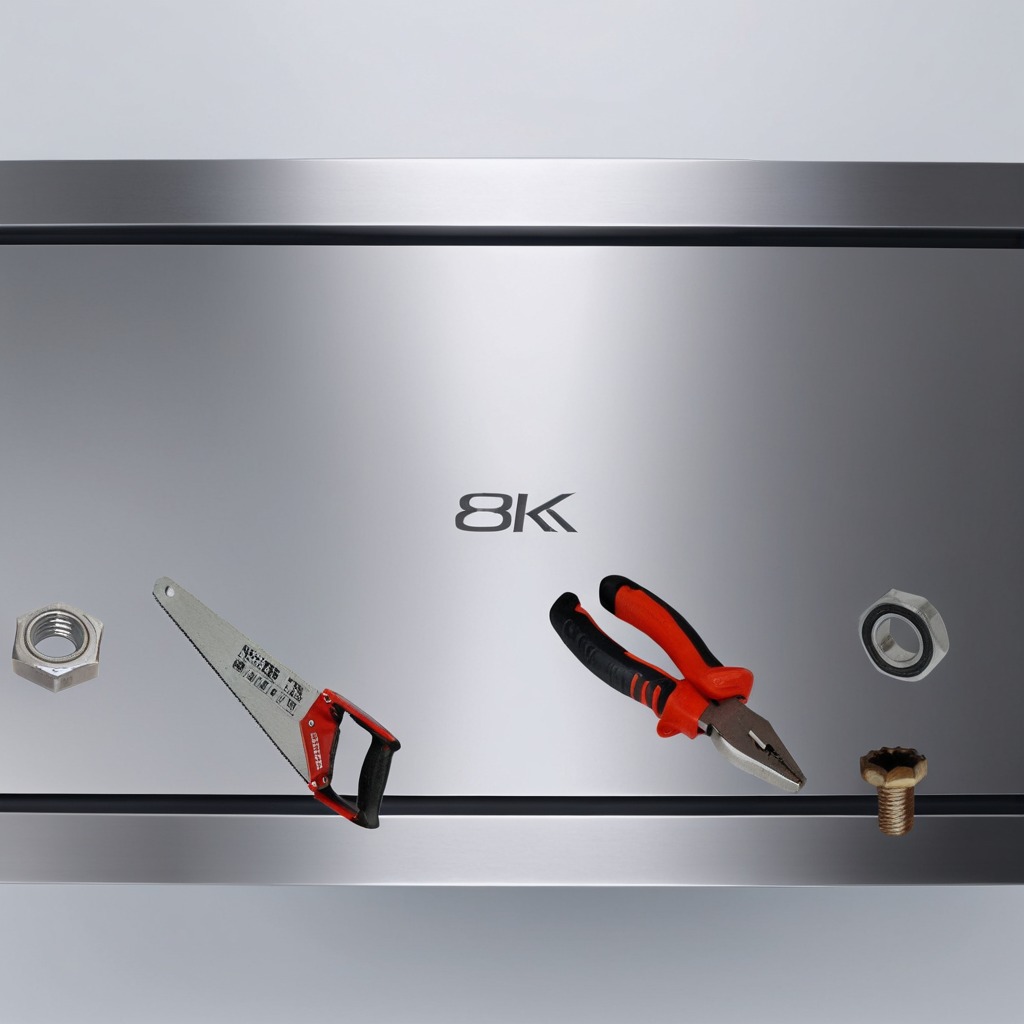
A metal ball bearing, a metal machine screw, a pair of pliers, a handheld metal saw, and a metal nut are lying on the stainless steel table in a high-end prototyping lab.